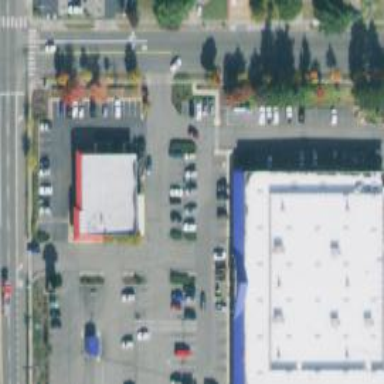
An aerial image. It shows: Parking space.